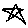
Label: star